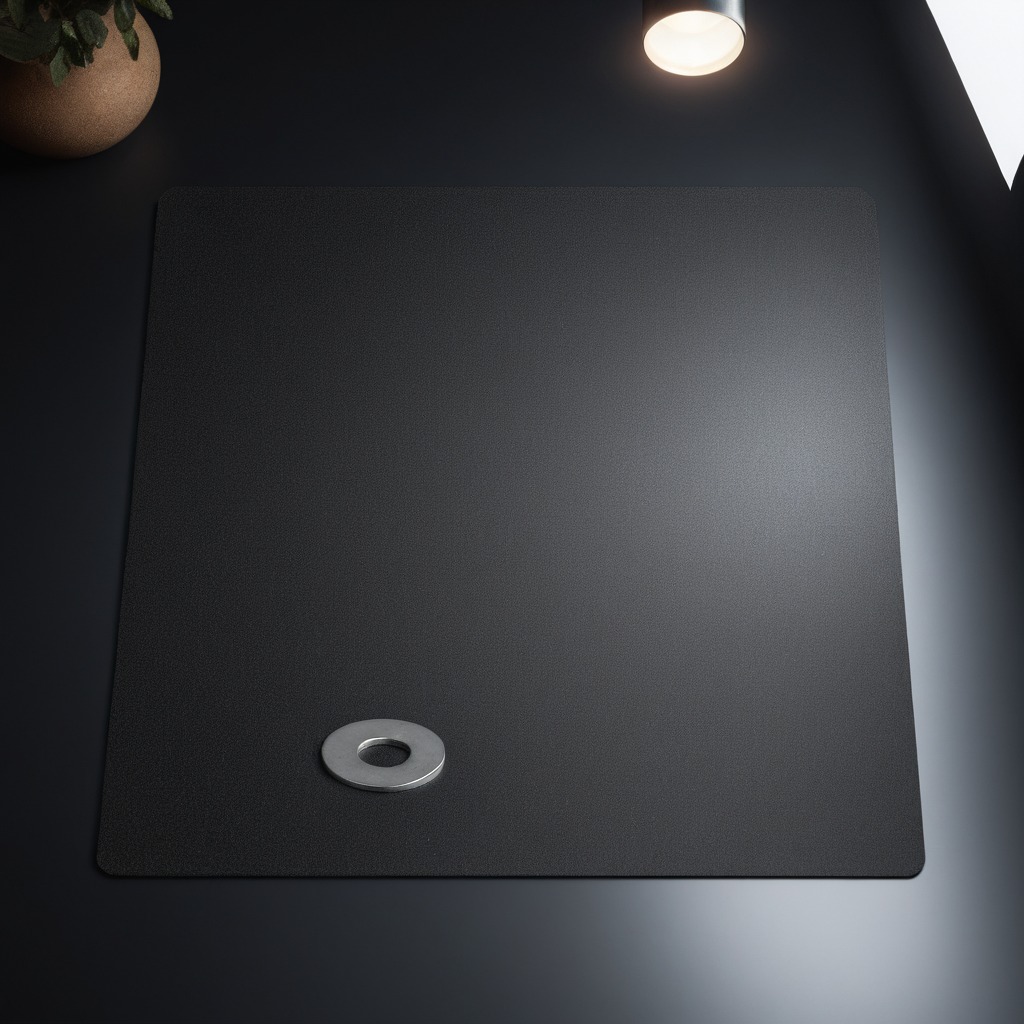
A flat metal washer is lying on the clean granite tabletop.